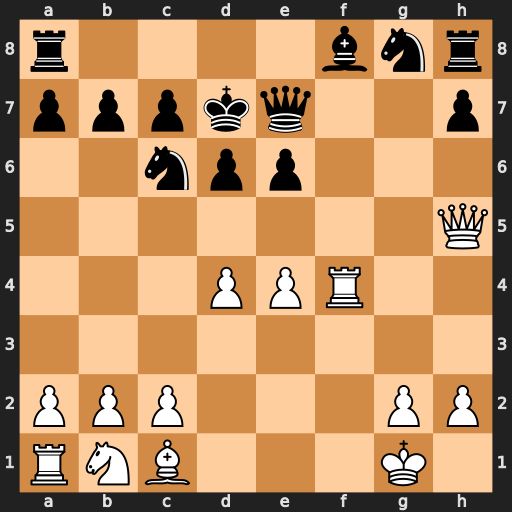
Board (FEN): r4bnr/pppkq2p/2npp3/7Q/3PPR2/8/PPP3PP/RNB3K1
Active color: w
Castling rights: -
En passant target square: -
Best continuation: Rf7 Nf6 Rxe7+